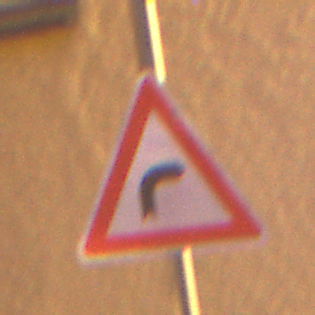
Verkehrszeichen: KurveRechts
Umgebung: Outdoor, Urban
Tageszeit: Night
Wetter: Clear
Licht: Artificial
Jahreszeit: NotSpecified
Kontrast: HighContrast